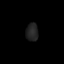
Tissue: lung
Cell type: Endothelial cells
Senescence score: 0.6302
Nuclear area (px): 217
Mean DAPI intensity: 34.152